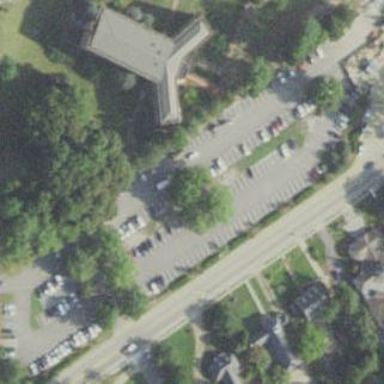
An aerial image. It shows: Paved parking area.